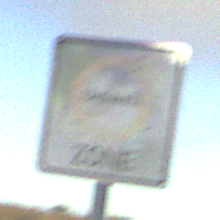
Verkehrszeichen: BeginnUmweltzone
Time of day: SunriseSunset
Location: Outdoor (Nature)
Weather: PartlyCloudy
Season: NotSpecified
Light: Natural